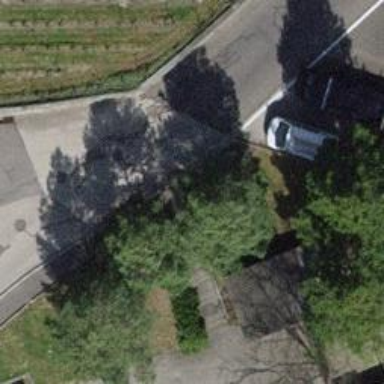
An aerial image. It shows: Road with steps.